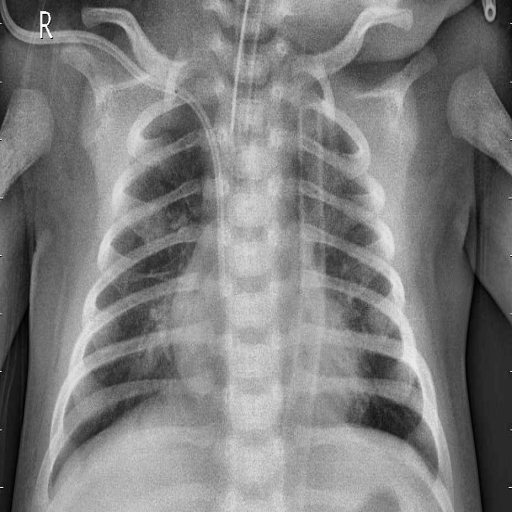
Finding: PNEUMONIA